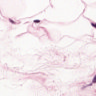
Metastatic tissue present: no